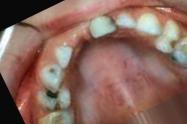
Condition: Caries